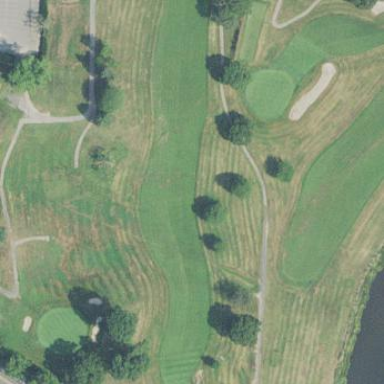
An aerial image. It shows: Golf fairway surrounded by grass.